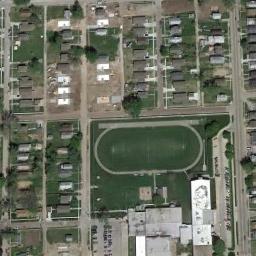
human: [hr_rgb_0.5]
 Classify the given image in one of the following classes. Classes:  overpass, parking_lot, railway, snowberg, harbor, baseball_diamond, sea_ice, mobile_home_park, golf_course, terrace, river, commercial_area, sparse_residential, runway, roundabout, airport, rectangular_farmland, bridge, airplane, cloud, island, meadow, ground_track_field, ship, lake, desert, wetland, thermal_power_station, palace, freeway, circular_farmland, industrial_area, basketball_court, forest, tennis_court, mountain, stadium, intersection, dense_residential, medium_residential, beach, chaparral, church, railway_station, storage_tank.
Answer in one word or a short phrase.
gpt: ground_track_field